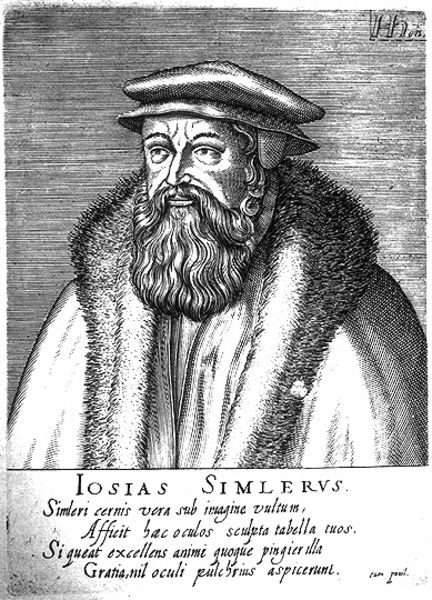
Titel: Bildnis des Josias Simler
Künstler: Hendrik (d.Ä.) Hondius
Institution: (Seriendruck)
Schlagwörter: kopf, mann, umhang, weiß, grau, hintergrund, holz, hut, mund, nase, profil, schwarz, stirn, zeichnung, alt, bart, hemd, kappe, mütze, augen, falten, kragen, pelz, rahmen, vollbart, bildnis, portrait, porträt, signatur, haare, mantel, augenbrauen, brustbild, renaissance, fell, kopfbedeckung, holzschnitt, schrift, papier, grafik, graphik, schriftzug, ernst, inschrift, streng, brauen, oberkörper, name, unterschrift, buch, druck, druckgraphik, schnitt, schwarz-weiß, schraffur, radierung, stich, text, tinte, buchdruck, pelzkragen, pelzmantel, mittelalter, wams, luther, schwaru, gelehrter, dürer, kupferstich, latein, lateinisch, stick, schirft, schrifttafel, wörter, nachricht, frontispiz, reformation, pelzbesatz, füller, stimmer, satz, josias, fellmantel, blick in die ferne, iosias, iosias simlerus, iostas simlerus, simler, simlerus, simlevs, ng, haugen, gelehrtr, pelz latein, simmler